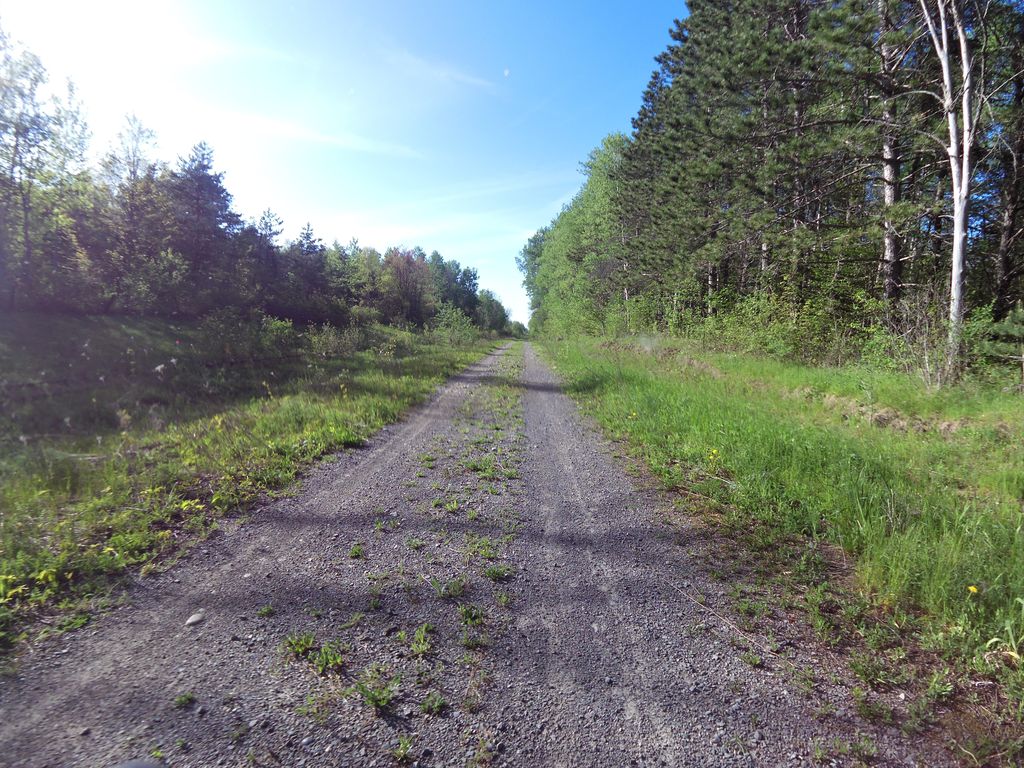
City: ottawa-gatineau